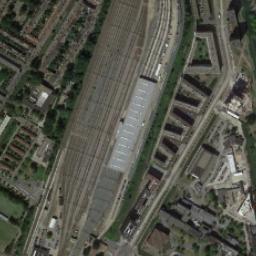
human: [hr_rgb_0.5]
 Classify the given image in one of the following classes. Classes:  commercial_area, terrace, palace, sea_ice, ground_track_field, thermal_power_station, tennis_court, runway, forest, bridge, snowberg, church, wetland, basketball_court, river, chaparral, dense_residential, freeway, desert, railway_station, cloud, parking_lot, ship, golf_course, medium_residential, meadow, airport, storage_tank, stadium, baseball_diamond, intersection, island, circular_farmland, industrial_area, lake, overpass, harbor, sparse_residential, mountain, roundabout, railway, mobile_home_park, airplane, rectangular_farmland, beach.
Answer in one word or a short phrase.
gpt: railway_station